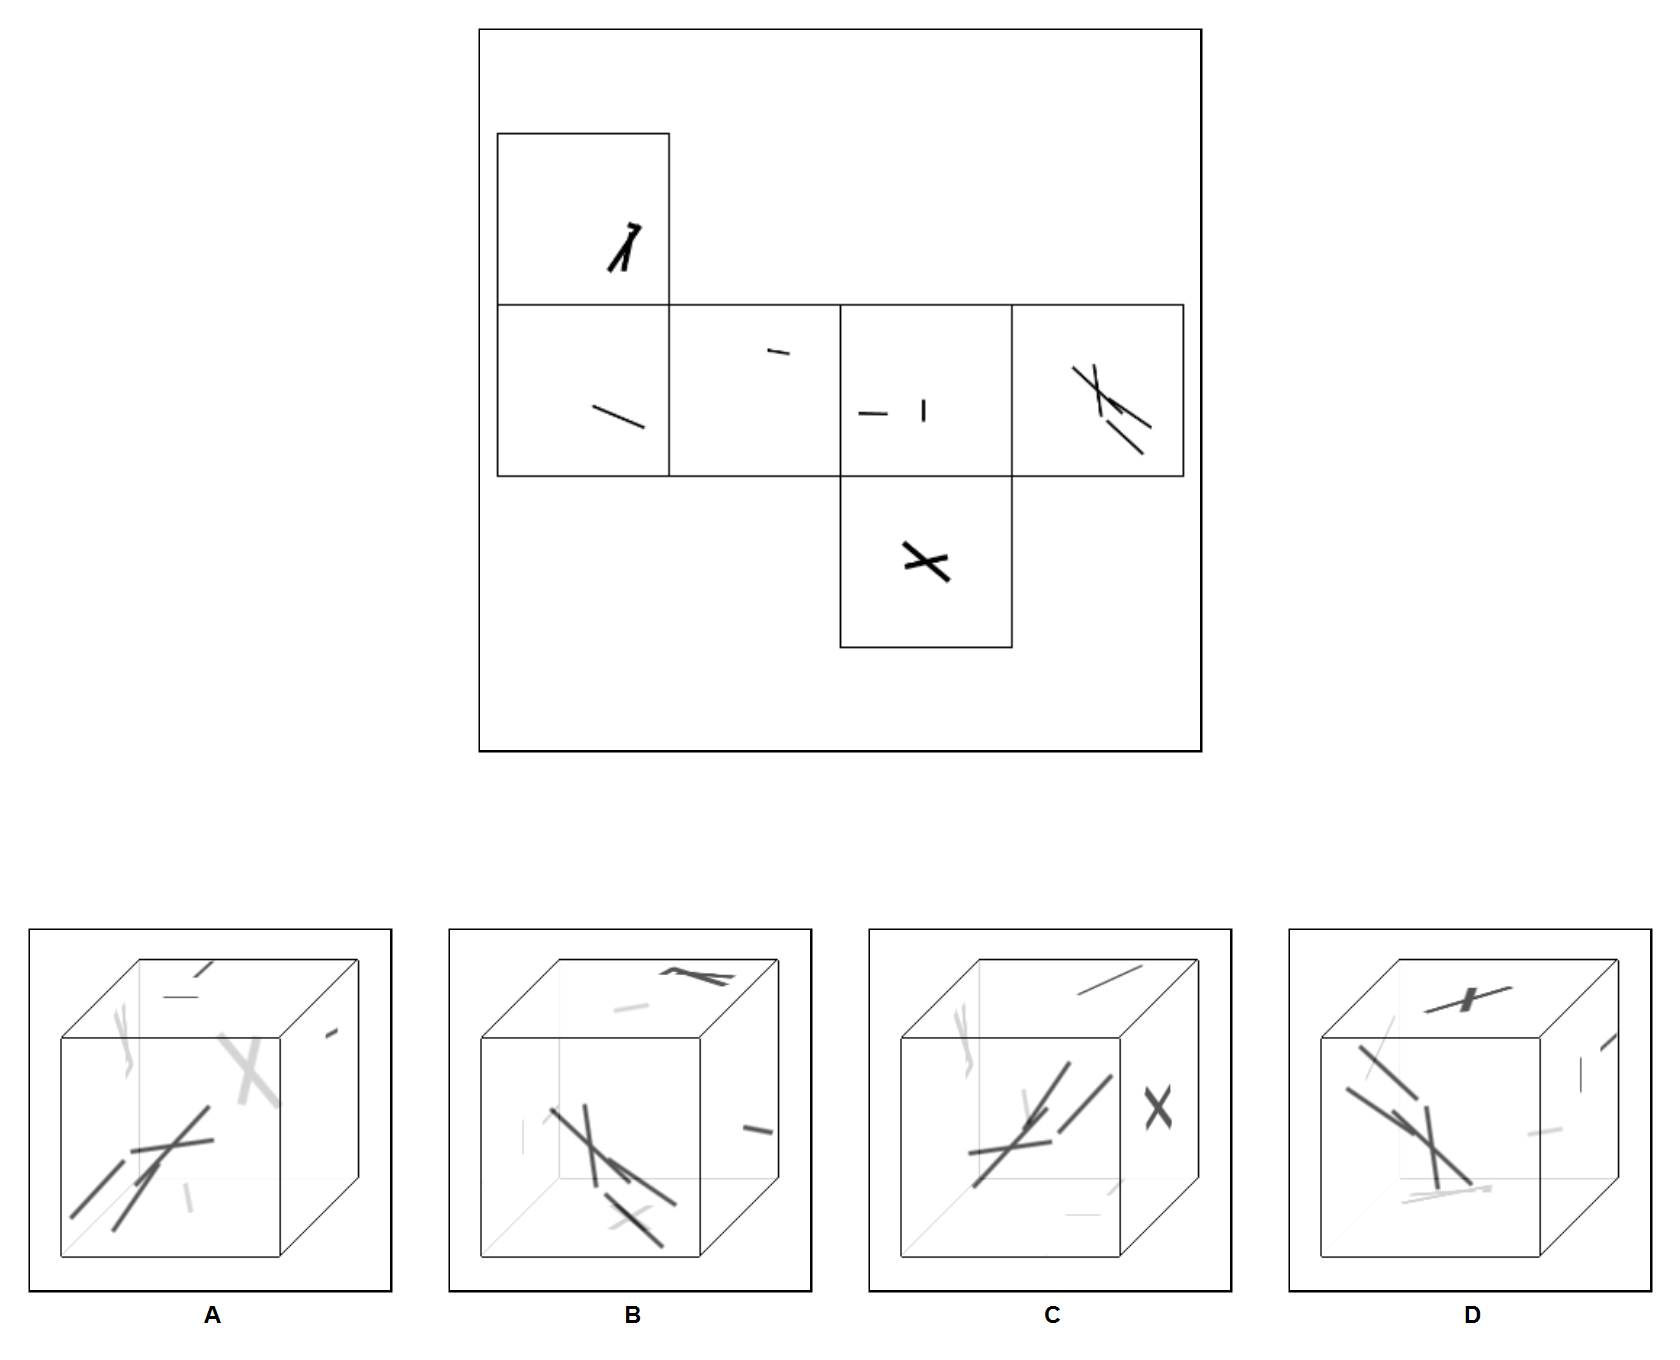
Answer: A